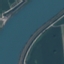
Land use / land cover: River